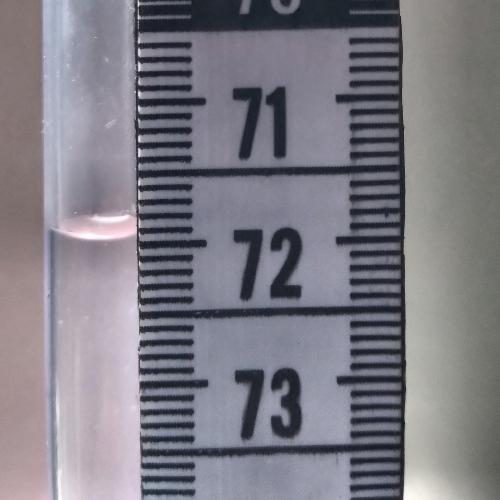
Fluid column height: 71.9 cm